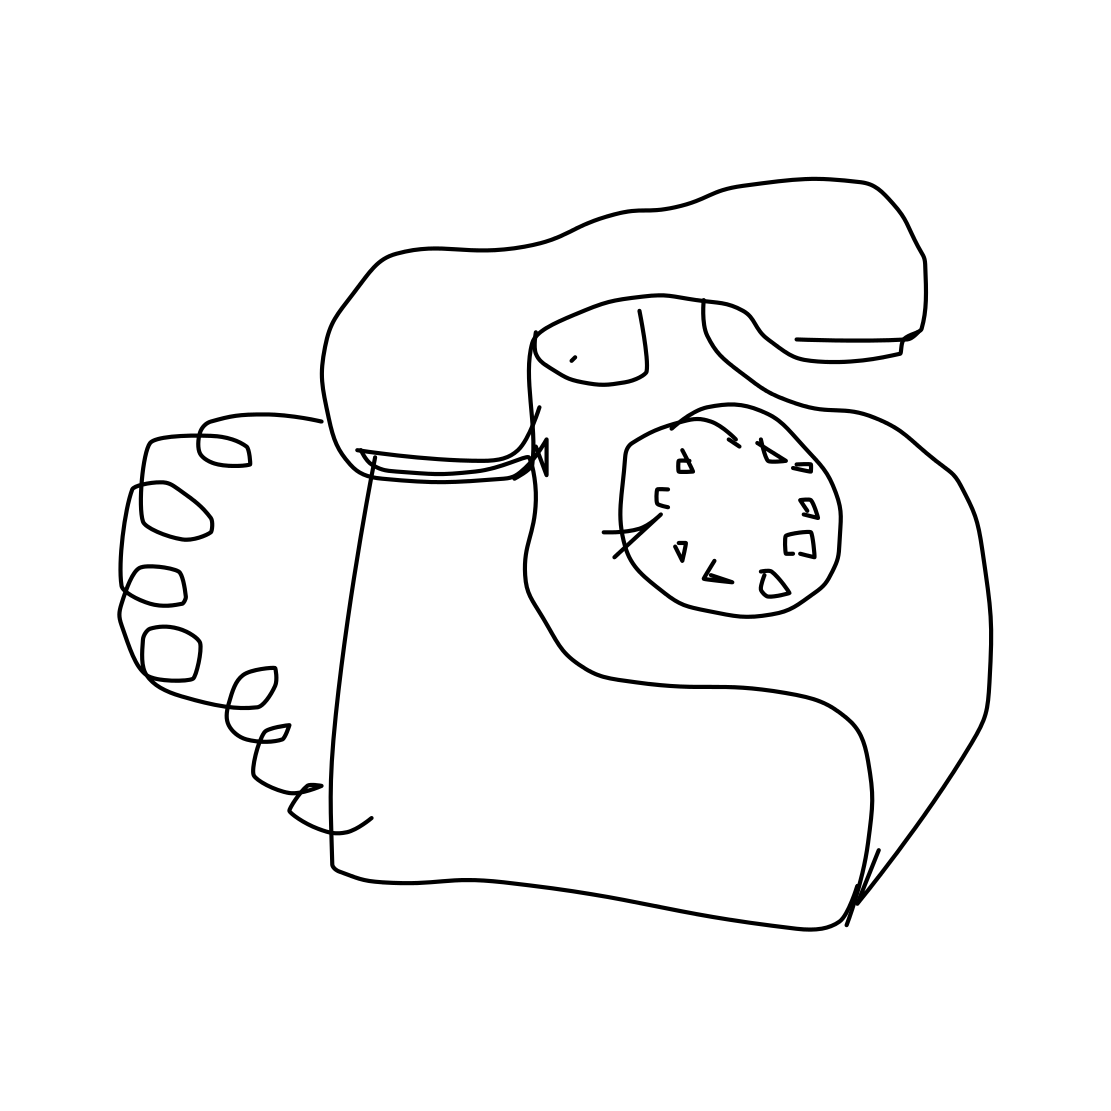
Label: telephone